Question: I am creating a Graph using an Adjacency List.
'''
typedef struct node
{
struct node *next;
int value;
int to;
} node;
typedef struct bag
{
node *first;
int size;
} bag;
'''
A 'node' is each edge in the graph and a 'bag' is the list of all the adjacent edges to a vertex.
I would like to create a data structure 'Adjacency List' such that the list is an array of 'bag *'.
Something like this -
'''
bag **adjacency_list;
'''
However I am confused about how to initialize the 'adjacency_list'.
I would like my 'adjacency_list's' size to be equal to the number of vertices with the capability of adding more vertices in future if need be.
If I initialize as following -
'''
adjacency_list = malloc(no_vert * sizeof(*adjacency_list));
'''
How would I be able to add the corresponding bags (edges) for each vertex?

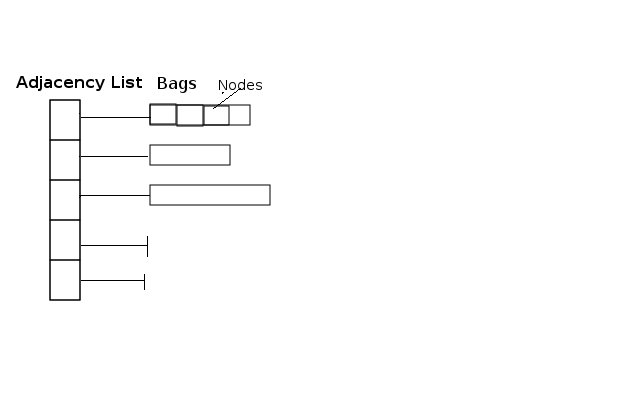
Answer: If you need linked list, there is no need from double pointer. I.e. define 'bag * adjacency_list;'.